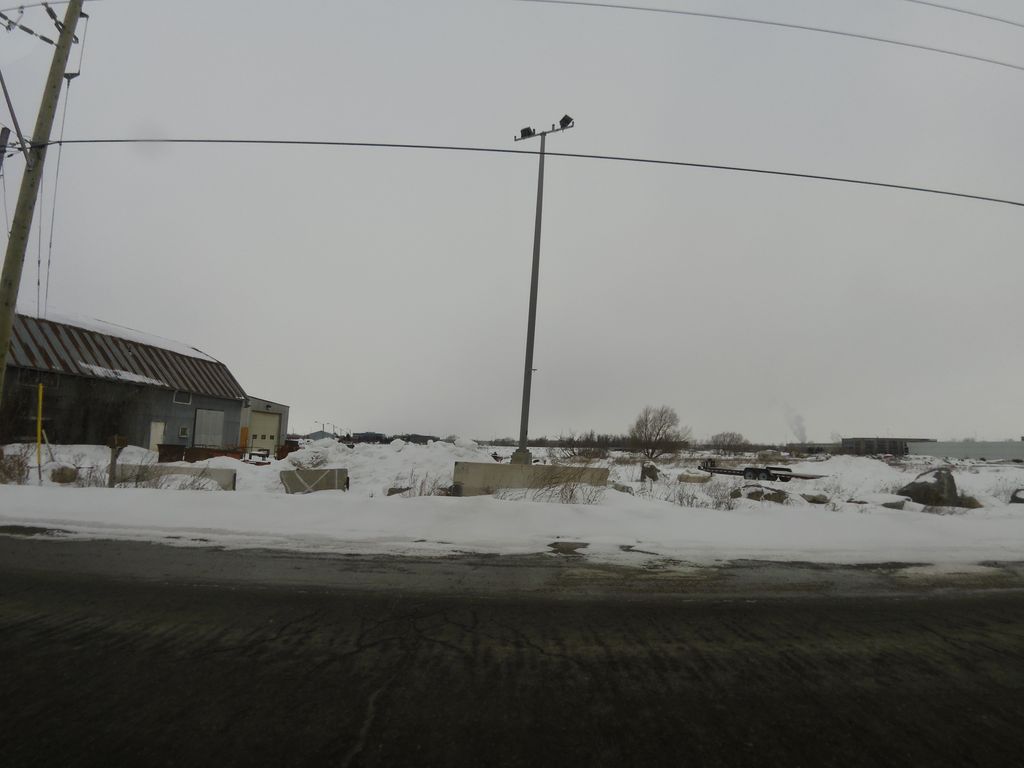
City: ottawa-gatineau